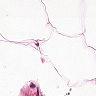
Metastatic tissue present: no